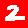
Digit: 2